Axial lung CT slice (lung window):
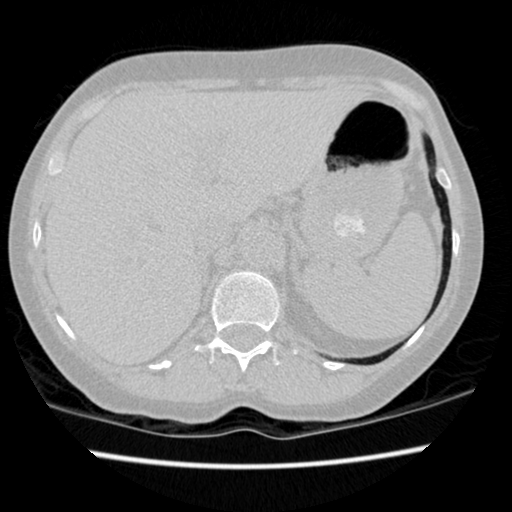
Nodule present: no